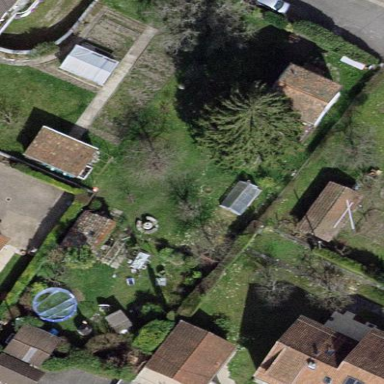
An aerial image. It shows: Garden surrounded by fence.